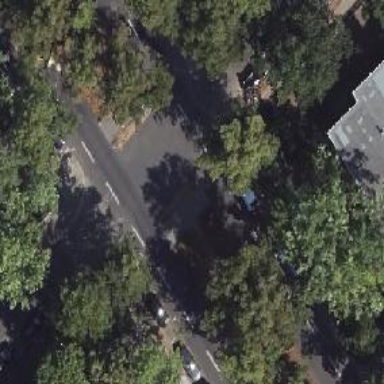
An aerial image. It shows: Tertiary road with asphalt surface. There is parking lane on the right.